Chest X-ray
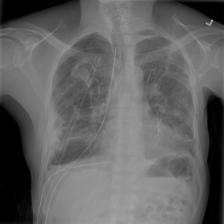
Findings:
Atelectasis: negative
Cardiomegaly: negative
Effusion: negative
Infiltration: negative
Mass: negative
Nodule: negative
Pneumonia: negative
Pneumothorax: positive
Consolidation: negative
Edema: negative
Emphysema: negative
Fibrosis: negative
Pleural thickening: negative
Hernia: negative